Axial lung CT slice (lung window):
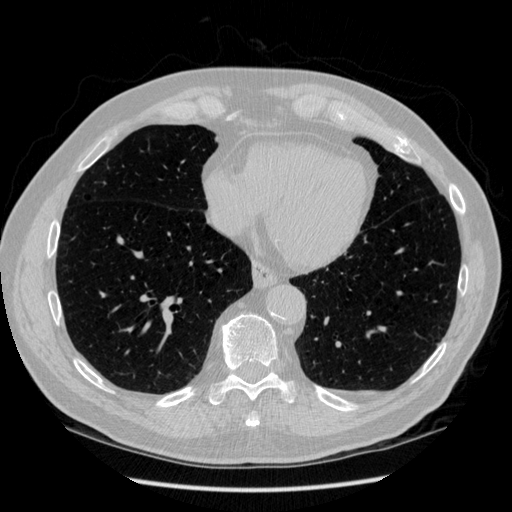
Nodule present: no